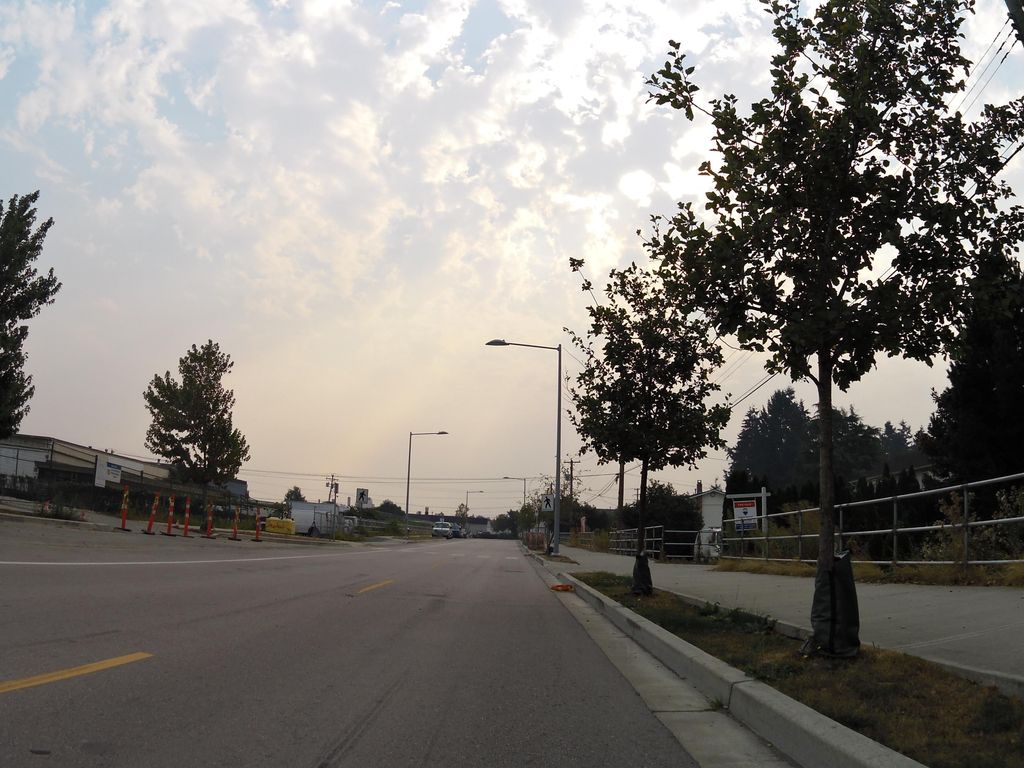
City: vancouver